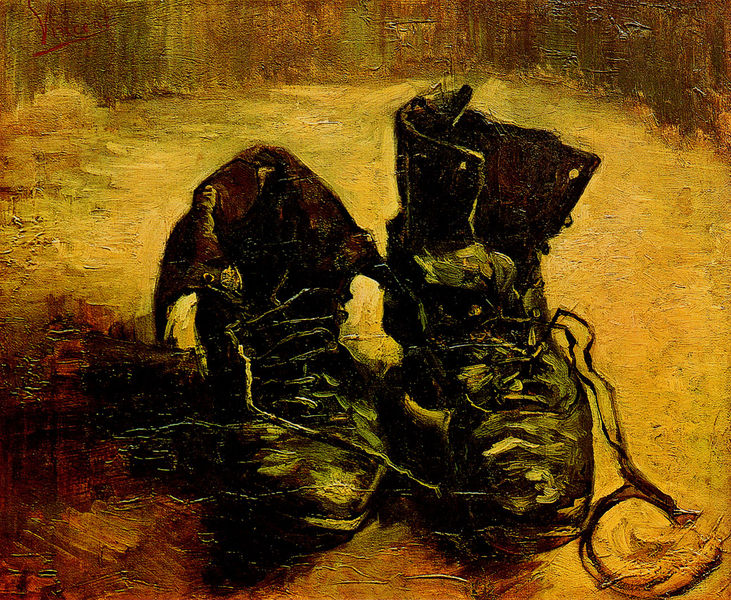
Titel: Ein Paar Schuhe
Künstler: Vincent van Gogh
Standort: Amsterdam
Institution: Van Gogh Museum
Schlagwörter: dunkel, gemälde, schatten, wasser, weiß, gelb, grün, impressionismus, ocker, braun, grau, hell, holz, licht, orange, raum, schwarz, zimmer, ölbild, rot, beige, expressionismus, malerei, schleife, alt, wand, arm, band, stehen, holland, innenraum, signatur, öl, spiegelung, pastos, sonne, boden, gold, realismus, schnüre, paar, schleifen, front, rechts, arbeit, genre, stilleben, stillleben, deutschland, füße, pfütze, ruhig, schrift, ruhe, naturalismus, zwei, schuhe, warm, farben, fläche, flächen, leer, risse, farbe, linien, platz, van gogh, dielen, ölgemälde, krieg, men, oil, red, white, black, dark, dick, duktus, empty, expressionism, green, grey, lace, modern, old, painting, room, yellow, diele, nah, glanz, oil painting, two, brown, floor, menzel, stimmung, faden, athmosphäre, krempe, striche, impression, schmutz, berlin, courbet, offen, helligkeit, gogh, links, loch, strich, hässlich, leinwand, stiefel, schuh, pinsel, löcher, vincent van gogh, kaputt, wood, firnis, sad, sohle, moor, expressiv, man, leder, zunge, dramatik, background, water, dreck, schnürschuhe, dicht, atmosphäre, grass, light, fäden, binden, schlieren, bänder, texture, color, impressionism, post-impressionism, shadow, realism, realist, expressionist, glasses, schaft, boots, lichtschein, paintings, pair, muddy, scene, bändel, abstract, bright, vincent, still life, outside, latz, brauntonig, dreckig, lights, ground, signature, shoe, shoes, pinselspuren, spachtelspuren, boot, abgetragen, verschlissen, impressionist, latschen, gelbstich, goldtöne, brush, brushstrokes, zertreten, rough, shading, colour, minimal, paint, dutch, impasto, gebraucht, work, ösen, schueh, sohlen, link, monoton, open, umgeklappt, schnürsenkel, schuhbänder, getragen, symbol, adolf, laschen, ties, torn, paa, wheel, weeds, gespachtelt, schlampig, schnürstiefel, dirty, broken, benutzt, hay, postimpressionist, schnürrsenkel, time, abgenutzt, schnüren, abschürfung, arbeitsschuhe, ausgelatscht, ausgetreten, bauernschuh, firnisrisse, geheimsnisumwittert, kaput, museum ludwig, schnurr, schnurrsenkel, schnürre, schuhband, senkel, treter, wanderschuhe, will er sie tragen, öl auf leinwand, woods, laces, leather, labor, stillife, heidegger, high, sketchy, alone, light and dark, 1800, stillleben gemälde, messy, strings, tonmalerei, schuhwerk, zerschlissen, zerschliss, durchgelatscht, tongue, worn, forgrpund, painterly, ragged, tenebrism, oil paint, used, expressive, thick, thick paint, highlights, raw, ankle, holes, unlaced, tattered, decay, tips, weed, shoelace, reflextion, shoe laces, dilapadated, van gigh, ruined, worn out, lace holes, hooks, soles, worm, oil paiting, discarded, old boots, old shpoes, old shoes, wormn, scuff, scuffed, two shoes, filthy, cipele, ols, bootlace, flaps, eyelets, dropped, wprm, 신발, 군화, 풀어짐